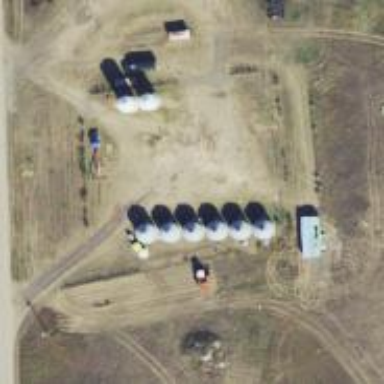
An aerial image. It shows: Silo.